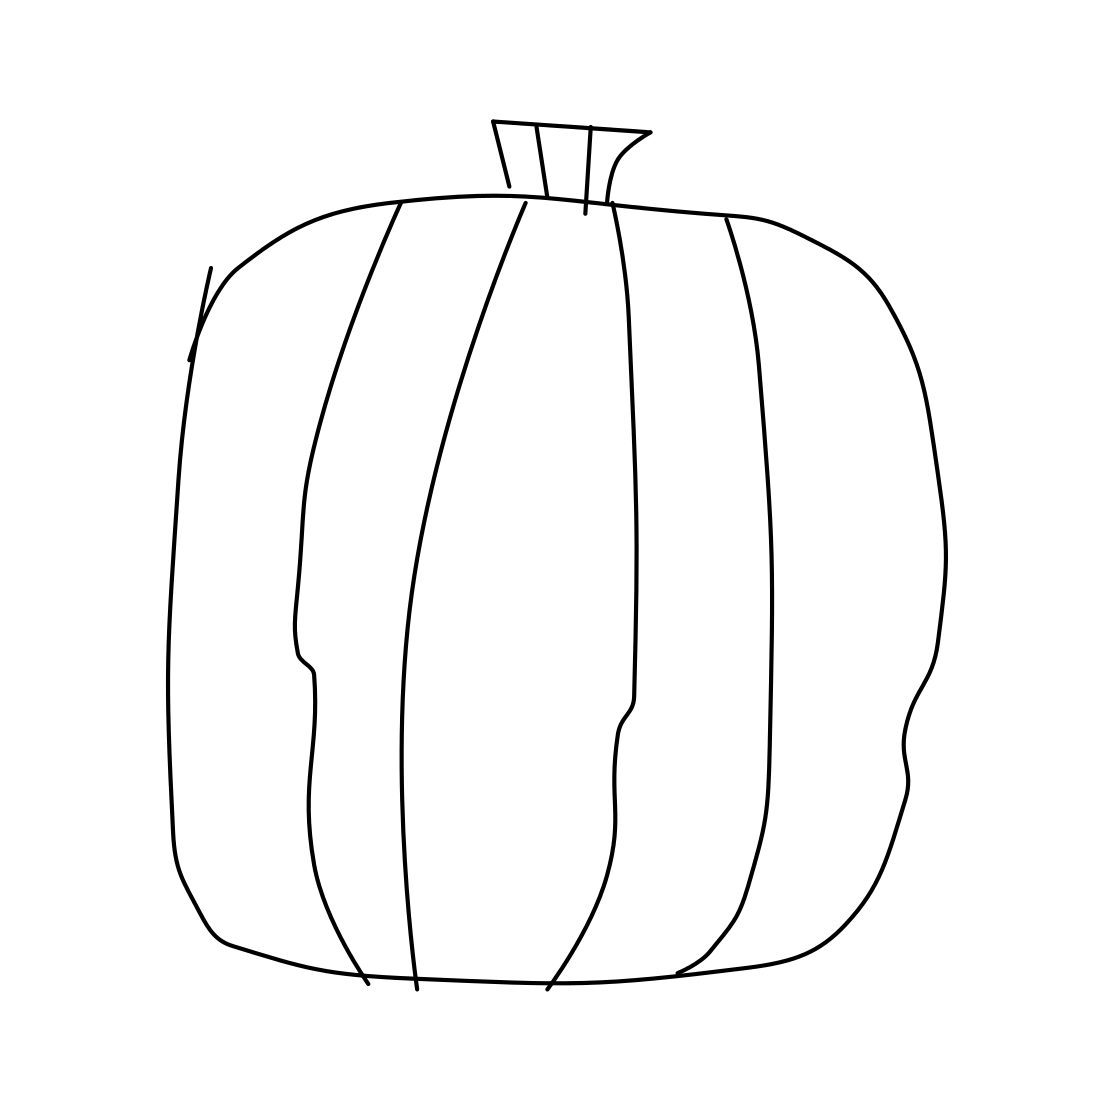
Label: pumpkin